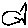
Label: fish